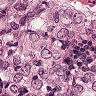
Metastatic tissue present: yes